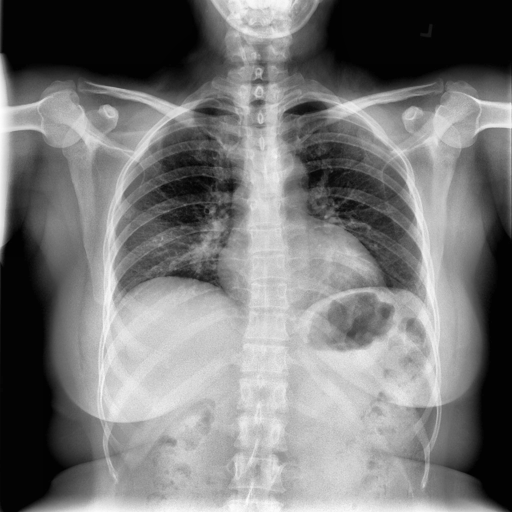
Finding: NORMAL